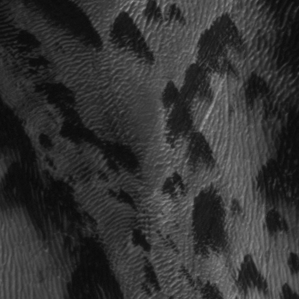
Label: frost